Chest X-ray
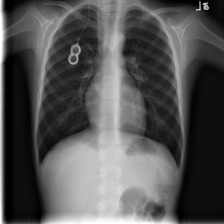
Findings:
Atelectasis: negative
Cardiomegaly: negative
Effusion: negative
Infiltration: negative
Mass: negative
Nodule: negative
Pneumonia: negative
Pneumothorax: negative
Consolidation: negative
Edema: negative
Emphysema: negative
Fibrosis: negative
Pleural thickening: negative
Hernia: negative